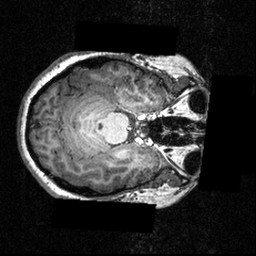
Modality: T1w
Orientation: axial
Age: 21
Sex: female
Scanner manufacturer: siemens
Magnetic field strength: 3.951 T
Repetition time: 1.5 s
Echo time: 0.00335 s